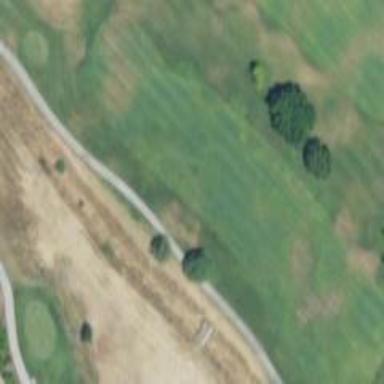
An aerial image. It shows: Scenic golf fairway.